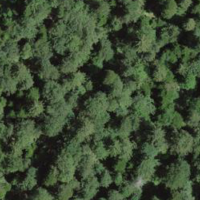
EUNIS habitat code: 41
Species observed at this site:
Hypericum hirsutum